Question: I am working on this <URL> trying to isolate a problem I'm having with the value not being set on a 'select' element and now I'm stuck with nonsensical behavior in jsfiddle. I can't tell if this issue is my underlying problem or if this is a bug in jsfiddle.
First I'm using inheritance with my view models as described here: <URL>. Perhaps this article has led me down the wrong path, I don't know. Bottom line is that I need to do inheritance.
Second the problem with this particular fiddle is that after the call to 'ko.applyBindings' my observable just loses its value (becomes 'undefined') and then out of no where gets set to '1'.

'''
function userAddressModelBase(data) {
var self = this;
self.states = ko.observableArray(data.states);
}
userAddressModel.prototype = new userAddressModelBase({});
userAddressModel.constructor = userAddressModel;
function userAddressModel(data) {
var self = this;
userAddressModelBase.call(self, data);
self.sampleText = ko.observable("i'm here");
console.log("data.selectedStateId is: " + data.selectedStateId);
self.selectedStateId = ko.observable(data.selectedStateId);
console.log("self.selectedStateId is: " + self.selectedStateId());
self.getStates = function () {
console.log("getStates running...");
window.setTimeout(function () {
console.log("getStates callback...");
self.states([new stateModel({
id: 1,
name: "New York"
}), new stateModel({
id: 2,
name: "Texas"
}), new stateModel({
id: 3,
name: "California"
}), new stateModel({
id: 4,
name: "Ohio"
})]);
console.log(ko.toJS(self));
console.log("getStates callback self.selectedStateId is: " + self.selectedStateId());
}, 1000);
};
//console.log("self.selectedStateId is: " + self.selectedStateId());
//self.getStates();
//console.log("self.selectedStateId is: " + self.selectedStateId());
}
function stateModel(data) {
var self = this;
self.id = ko.observable(data.id);
self.name = ko.observable(data.name);
}
var model = new userAddressModel({ selectedStateId: 3 });
console.log(ko.toJS(model));
console.log("before applyBindings model.selectedStateId is: " + model.selectedStateId());
console.log("appling bindings...");
ko.applyBindings(model); // selectedStateId is now undefined!!!
console.log("appling bindings finished.");
console.log(ko.toJS(model));
console.log("after applyBindings model.selectedStateId is: " + model.selectedStateId());
model.getStates(); // selectedStateId is now 1 after this finishes!!!
'''
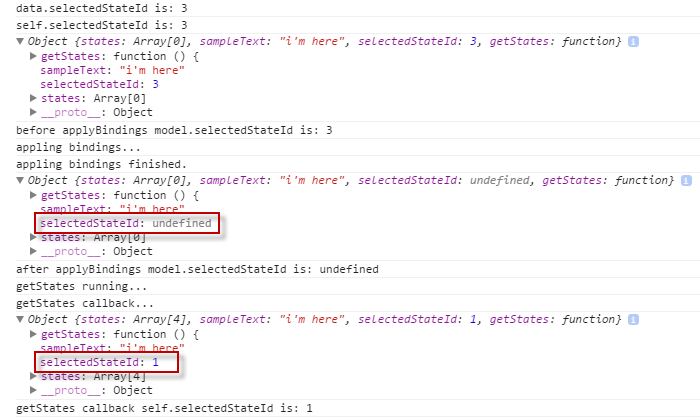
Answer: What makes you think that your 'selectedStateId' should have a value? Sure you set it initially with one value but when everything has had a chance to load and bind, it doesn't mean it has to keep that value.
That observable is bound to the value of an empty 'select' dropdown. With no values available, what else is supposed to be selected? Only later on do you fill the select with some values so now you have a value.
If you wanted to preserve that value, you need to make sure that it is not empty by the time you apply the bindings or set the value.